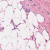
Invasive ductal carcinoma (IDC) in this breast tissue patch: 0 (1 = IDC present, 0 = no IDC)